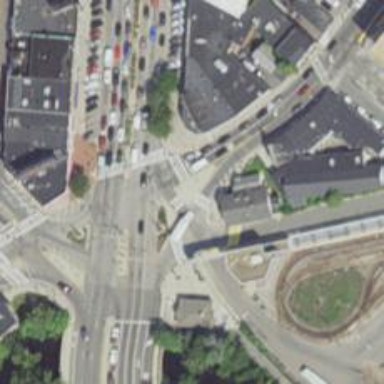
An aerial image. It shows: Traffic island located on footway.